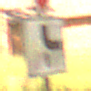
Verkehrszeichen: VerlaufVorfahrtsstrasse10
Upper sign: VorfahrtGewaehren
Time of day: Midday
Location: Outdoor (Nature)
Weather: PartlyCloudy
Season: NotSpecified
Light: Natural